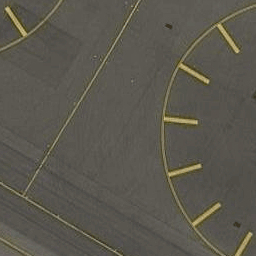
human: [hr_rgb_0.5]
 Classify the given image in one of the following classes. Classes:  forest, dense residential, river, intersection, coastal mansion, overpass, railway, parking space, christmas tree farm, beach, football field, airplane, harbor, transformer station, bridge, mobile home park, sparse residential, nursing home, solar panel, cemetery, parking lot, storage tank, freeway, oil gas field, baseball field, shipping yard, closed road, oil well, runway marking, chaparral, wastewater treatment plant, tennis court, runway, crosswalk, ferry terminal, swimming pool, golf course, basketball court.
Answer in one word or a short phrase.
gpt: runway marking